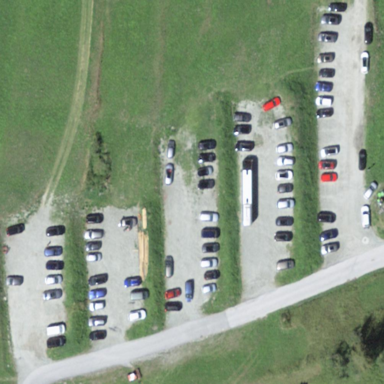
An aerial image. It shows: Parking area.